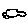
Label: car